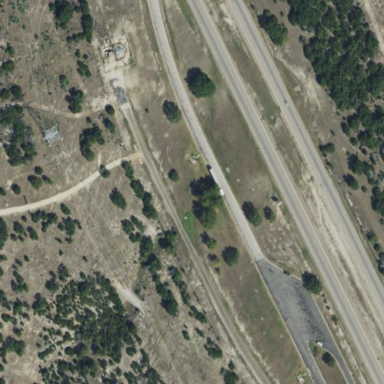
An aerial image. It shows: Rest area on the road with picnic tables.